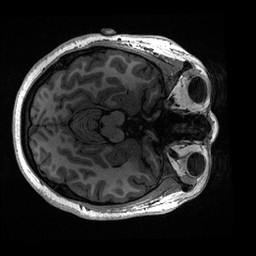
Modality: T1w
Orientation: axial
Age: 20
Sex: female
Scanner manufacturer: ge
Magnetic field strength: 3 T
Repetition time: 0.006952 s
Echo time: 0.00292 s